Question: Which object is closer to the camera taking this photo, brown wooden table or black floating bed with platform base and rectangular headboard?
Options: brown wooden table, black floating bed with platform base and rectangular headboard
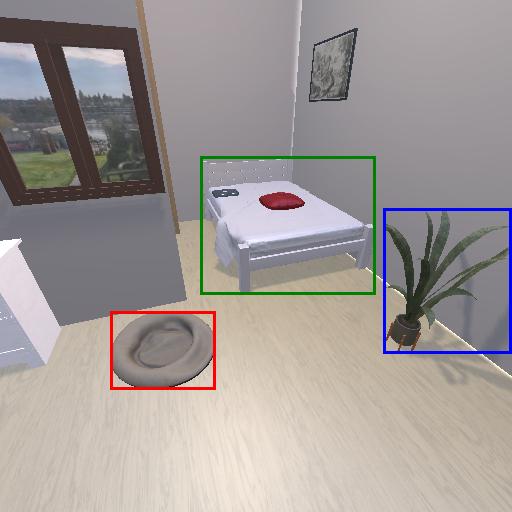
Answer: brown wooden table